Question: I have added a normal map to a model in Three.js that is mirrored down the middle. It looks like one of the channels (green perhaps?) is flipped on the mirrored side.

I have one ambient light, one directional headlight, and one spotlight. Here is the code that I use to make the material:
'''
// Create a MeshPhongMaterial for the model
var material = new THREE.MeshPhongMaterial();
material.map = THREE.ImageUtils.loadTexture(texture_color);
// Wrapping modes
//THREE.RepeatWrapping = 1000;
//THREE.ClampToEdgeWrapping = 1001;
//THREE.MirroredRepeatWrapping = 1002;
material.map.wrapS = THREE.RepeatWrapping;
material.map.wrapT = THREE.MirroredRepeatWrapping;
if (texture_normal != null) {
material.normalMap = THREE.ImageUtils.loadTexture(texture_normal);
material.normalMap.wrapS = THREE.RepeatWrapping;
material.normalMap.wrapT = THREE.MirroredRepeatWrapping;
}
material.wrapAround = true;
material.morphTargets = true;
material.shininess = 15;
material.specular = new THREE.Color(0.1, 0.1, 0.1);
material.ambient = new THREE.Color(0, 0, 0);
material.alphaTest = 0.5;
var mesh = new THREE.MorphAnimMesh( geometry, material );
// Turn on shadows
mesh.castShadow = true;
if (shadows) {
mesh.receiveShadow = true;
}
scene.add( mesh );
'''
I tried all of the different combinations of 'material.normalMap.wrapS' and 'material.normalMap.wrapT' but that didn't solve it (tried diffuse map too). What am I doing wrong?
Thank you!
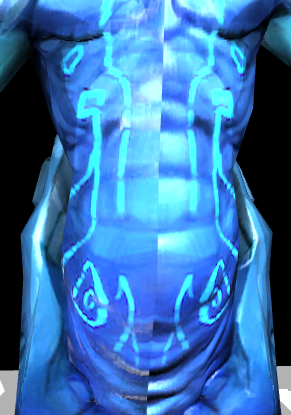
Answer: Turns out I was using an older version (1.2) of the Blender Three.js exporter. By switching to the latest version (1.5) of the exporter from the r67 repository,
Edit: The Phong Shader was still having issues with the flipped channel. I ended up using the "Normal Map Shader" (see the Three.js examples) and that gave me correct results. Unfortunately the Normal Map Shader doesn't work with Morph animations, only Skeletal.